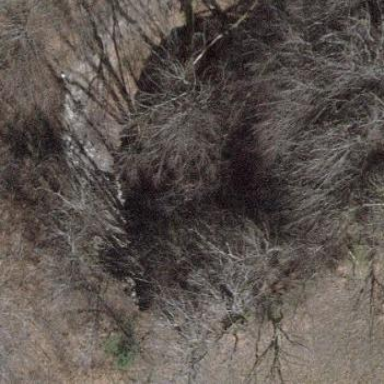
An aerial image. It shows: Sinkhole in natural setting.